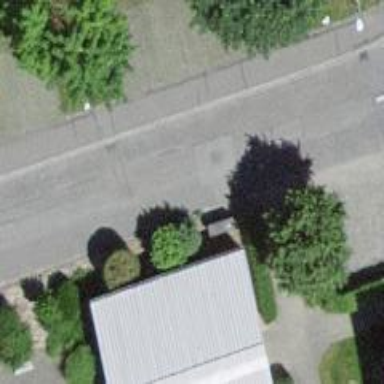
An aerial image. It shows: Street cabinet meant for power infrastructure.